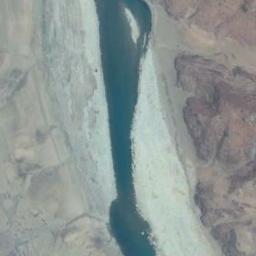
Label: river